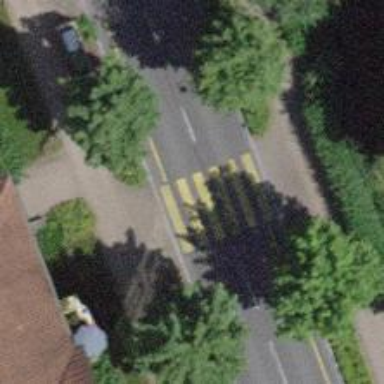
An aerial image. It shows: Footway with zebra crossing.